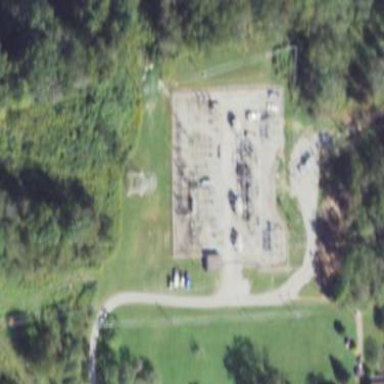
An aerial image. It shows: Power substation.